Aerial crown-view tile of a tropical tree (Barro Colorado Island, Panama), acquired 20240611:
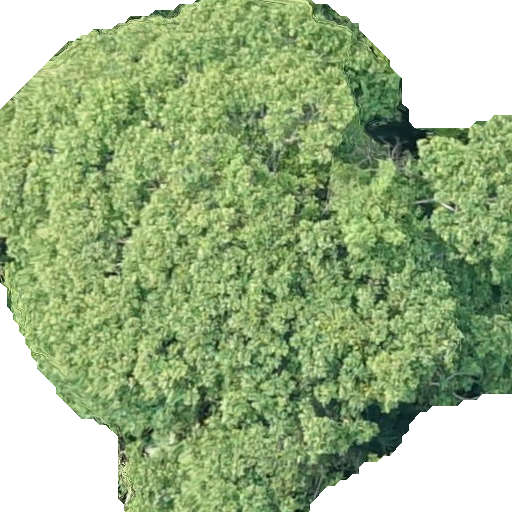
Species: Dipteryx oleifera
GBIF accepted scientific name: Dipteryx oleifera
Crown area: 343.905 m²